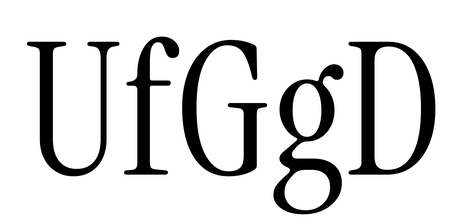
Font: InstrumentSerif-Regular